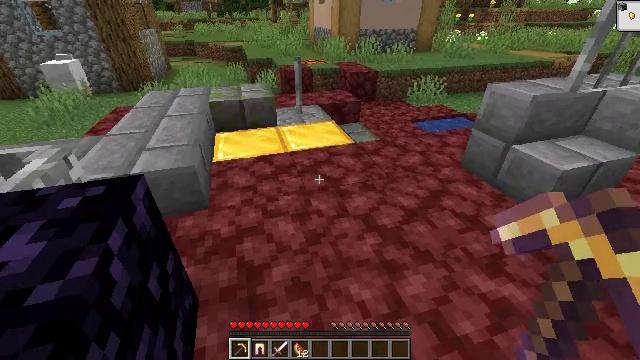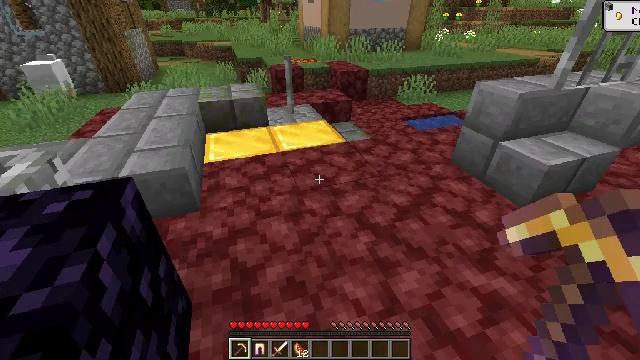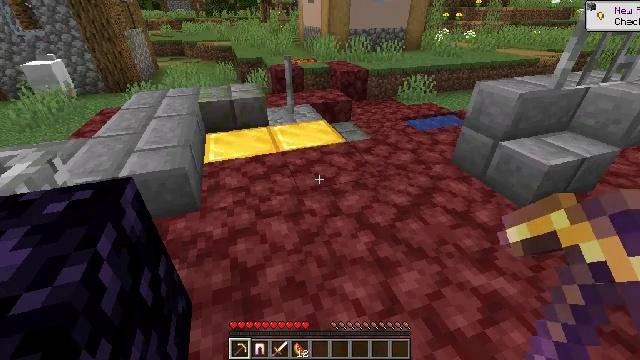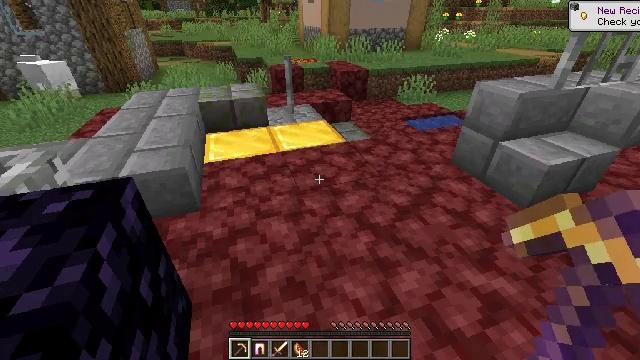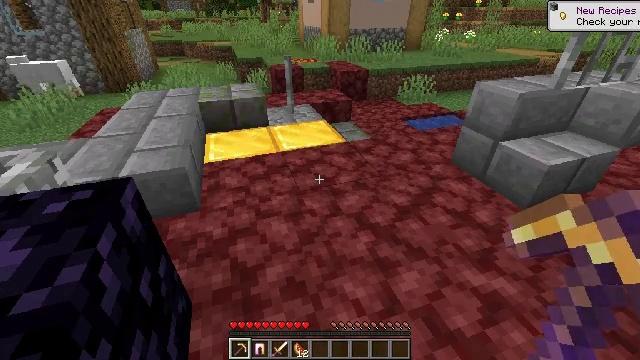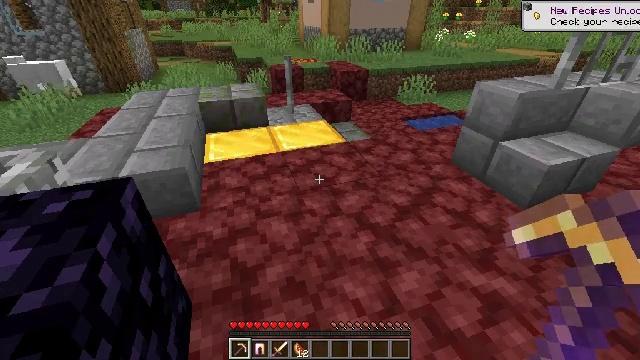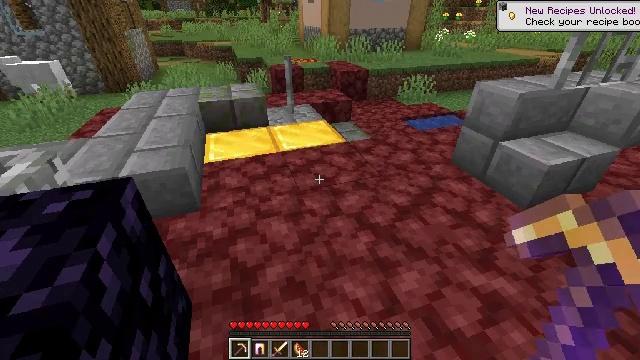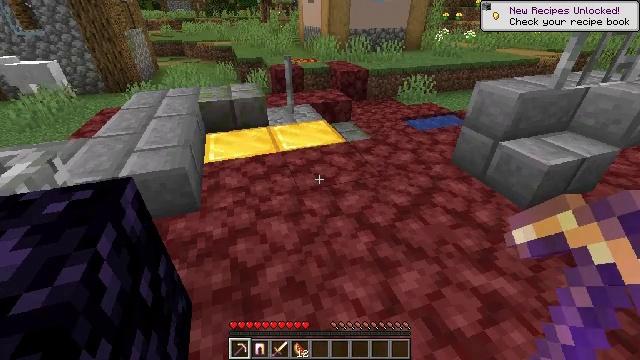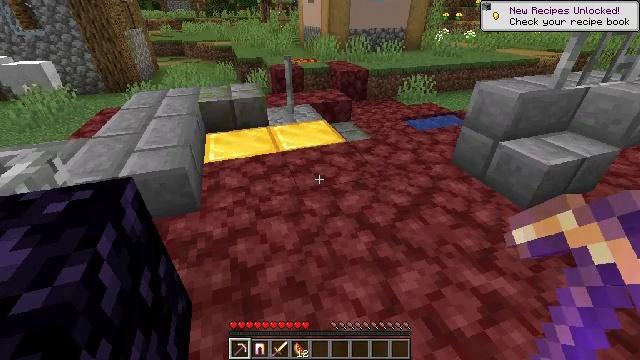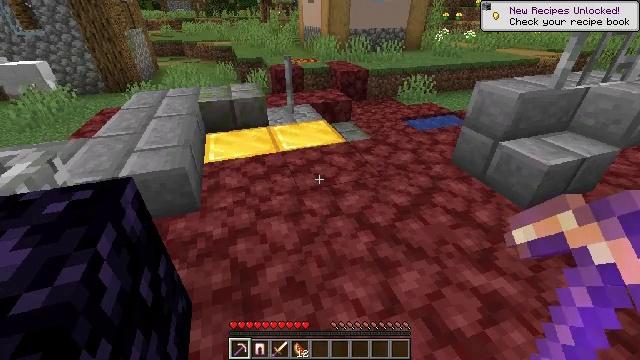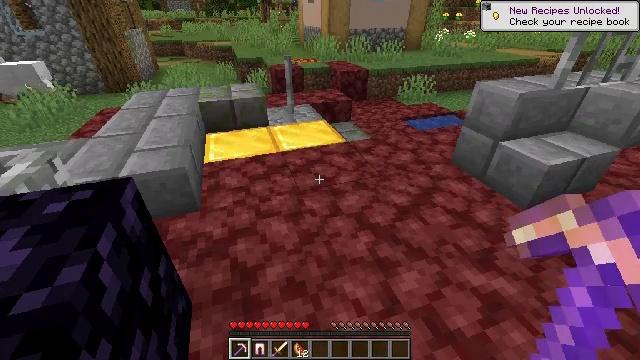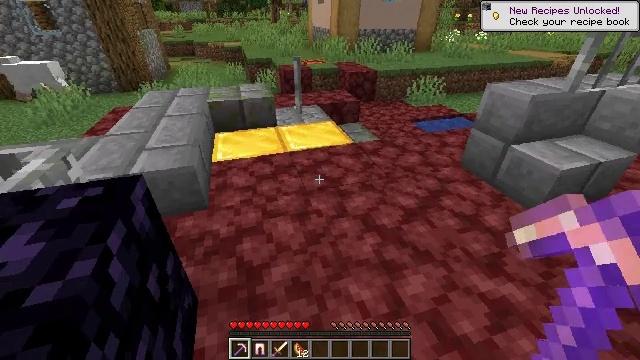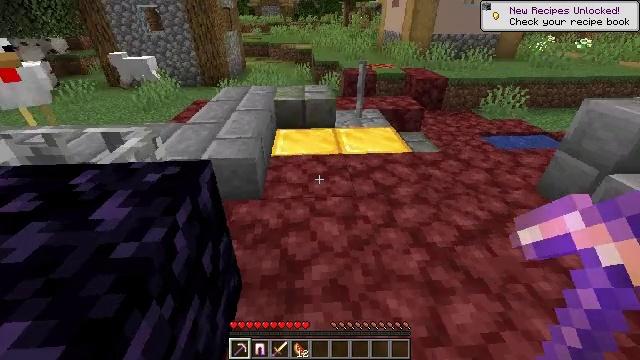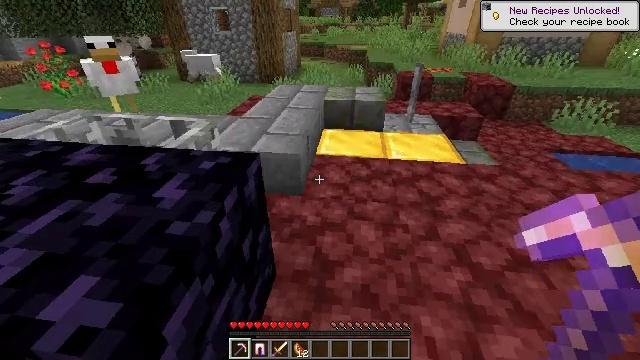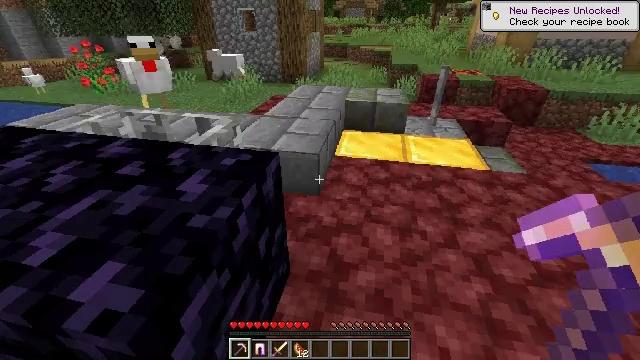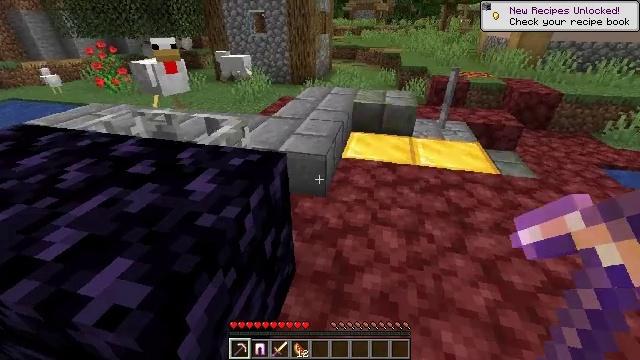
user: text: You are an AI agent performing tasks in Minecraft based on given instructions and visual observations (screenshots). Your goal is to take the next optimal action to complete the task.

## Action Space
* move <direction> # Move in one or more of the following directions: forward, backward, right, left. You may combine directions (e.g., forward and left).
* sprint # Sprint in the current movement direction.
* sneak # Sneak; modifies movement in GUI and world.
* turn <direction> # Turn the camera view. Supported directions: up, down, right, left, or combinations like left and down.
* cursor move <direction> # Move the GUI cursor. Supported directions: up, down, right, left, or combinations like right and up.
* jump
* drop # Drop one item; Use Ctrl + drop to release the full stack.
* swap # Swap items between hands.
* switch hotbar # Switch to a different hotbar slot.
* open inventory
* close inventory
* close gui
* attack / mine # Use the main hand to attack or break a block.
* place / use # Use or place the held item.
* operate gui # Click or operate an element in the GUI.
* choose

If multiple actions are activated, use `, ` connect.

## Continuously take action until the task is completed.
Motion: motion action
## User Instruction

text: Kill mobs.
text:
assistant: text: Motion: turn right
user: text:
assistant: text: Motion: no_op
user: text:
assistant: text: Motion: no_op
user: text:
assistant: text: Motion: no_op
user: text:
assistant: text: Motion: no_op
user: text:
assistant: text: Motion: no_op
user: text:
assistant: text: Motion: no_op
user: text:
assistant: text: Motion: no_op
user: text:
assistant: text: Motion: no_op
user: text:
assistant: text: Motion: no_op
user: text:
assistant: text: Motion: turn left
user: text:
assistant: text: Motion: turn left
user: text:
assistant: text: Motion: turn left
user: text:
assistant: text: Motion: turn left
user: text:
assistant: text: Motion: turn left
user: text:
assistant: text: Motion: turn left
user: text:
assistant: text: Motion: turn left
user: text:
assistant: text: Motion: no_op
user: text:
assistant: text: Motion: no_op
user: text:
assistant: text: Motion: no_op
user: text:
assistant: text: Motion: turn left and up
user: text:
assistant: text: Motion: turn left and up
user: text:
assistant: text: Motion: turn left and up
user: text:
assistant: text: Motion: turn left and up
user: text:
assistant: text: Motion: no_op
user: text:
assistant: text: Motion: no_op
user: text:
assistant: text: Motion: turn up
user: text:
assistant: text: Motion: turn right and up
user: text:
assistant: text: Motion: turn up
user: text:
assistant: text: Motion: no_op